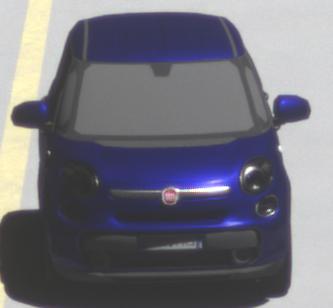
Make: Fiat
Model: 500L 1.4 16V
Detailed model: 500L (199)
Model produced from: 2012/10
Model produced until: 2017/05
Doors: 5
Color: blue
Road condition: dry road
Daytime: midday
Contrast: high contrast